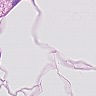
Metastatic tissue present: no